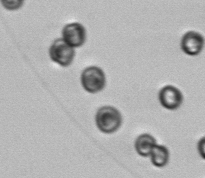
Label: Phaeocystis